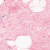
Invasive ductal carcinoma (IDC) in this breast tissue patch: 0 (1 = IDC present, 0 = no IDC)